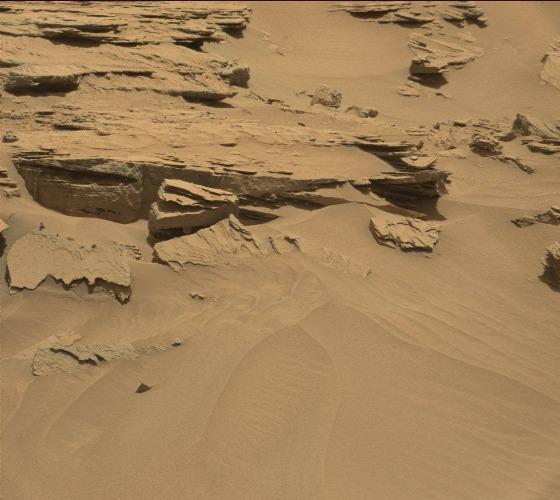
Terrain classes present: Bedrock, Gravel / Sand / Soil, Rock, Shadow